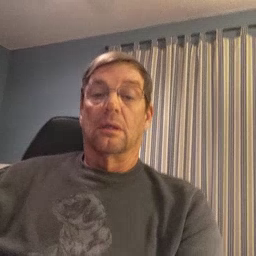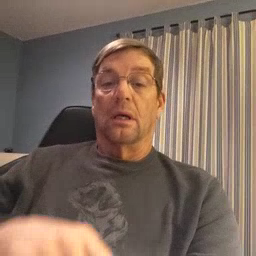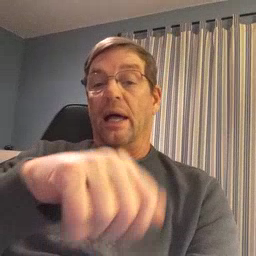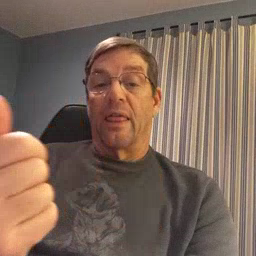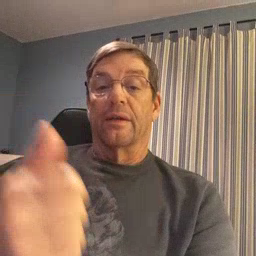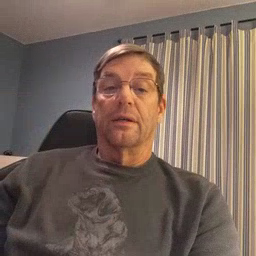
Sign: another